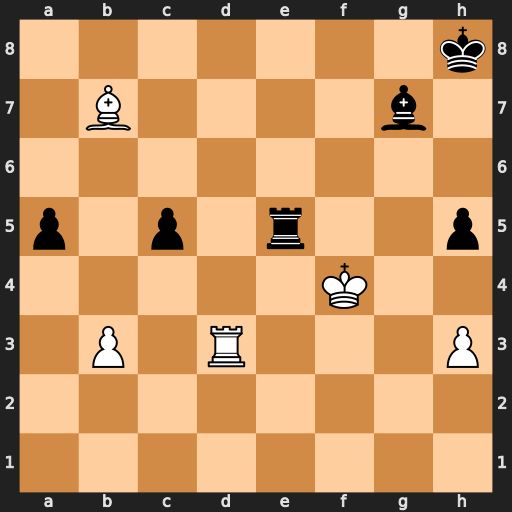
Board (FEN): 7k/1B4b1/8/p1p1r2p/5K2/1P1R3P/8/8
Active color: w
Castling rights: -
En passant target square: -
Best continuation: Rd8+ Kh7 Be4+ Rxe4+ Kxe4